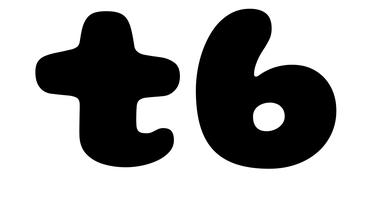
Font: Gluten_ExtraBold